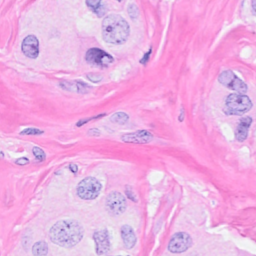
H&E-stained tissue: Breast